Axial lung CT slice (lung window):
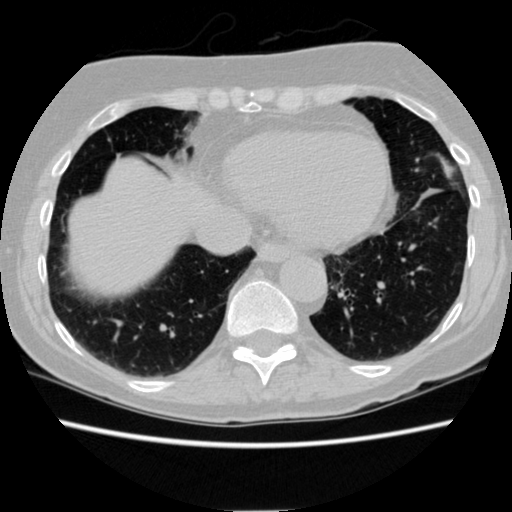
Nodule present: no